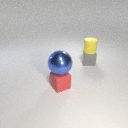
small gray rubber cube behind small red rubber cube